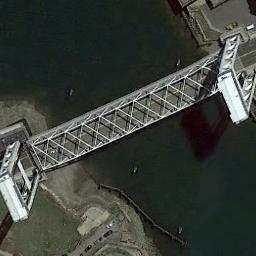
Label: bridge